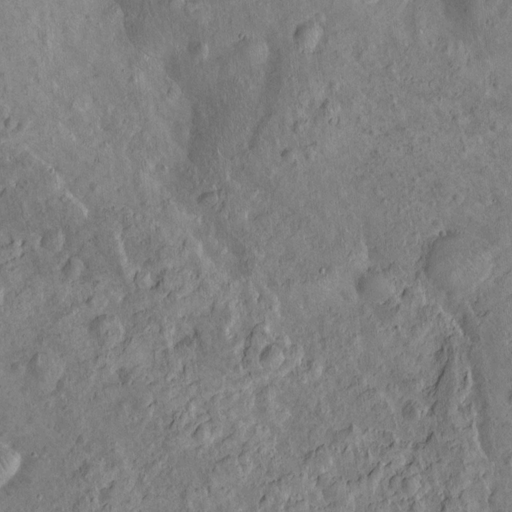
Objects detected: cone